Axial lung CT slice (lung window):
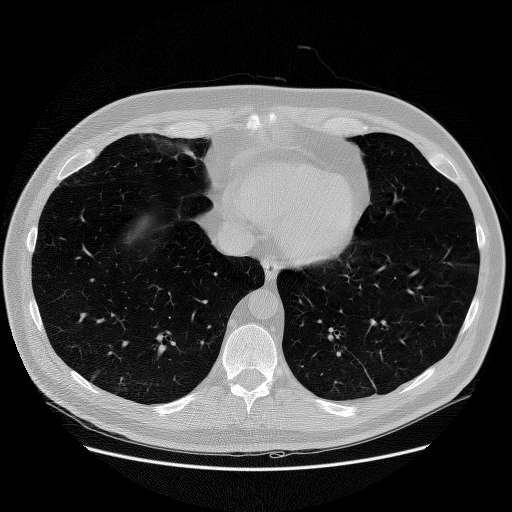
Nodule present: no